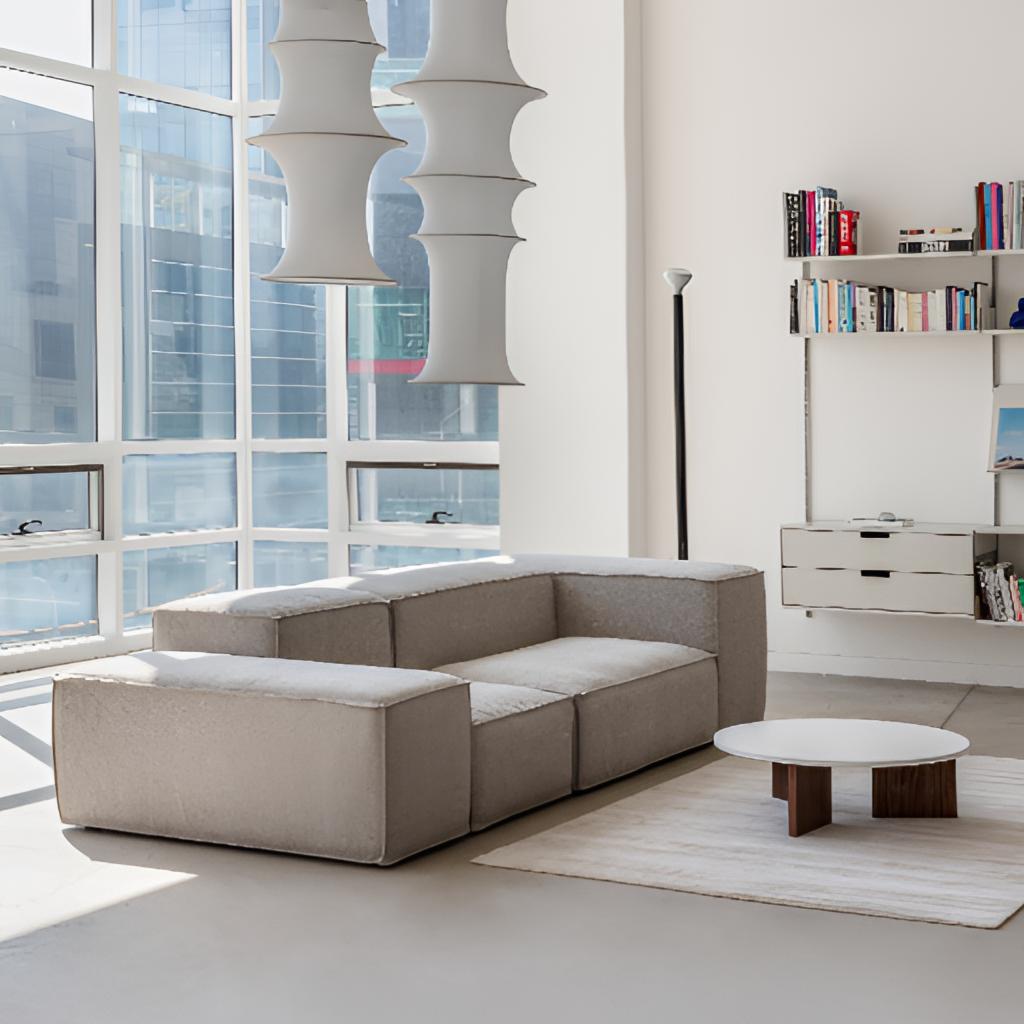
living room, beige fabric sectional sofa, paint wallpaper, with solid pattern, concrete flooring, with smooth pattern, modern